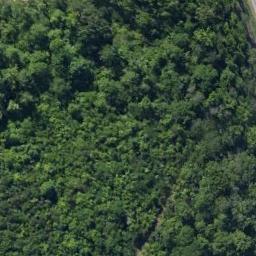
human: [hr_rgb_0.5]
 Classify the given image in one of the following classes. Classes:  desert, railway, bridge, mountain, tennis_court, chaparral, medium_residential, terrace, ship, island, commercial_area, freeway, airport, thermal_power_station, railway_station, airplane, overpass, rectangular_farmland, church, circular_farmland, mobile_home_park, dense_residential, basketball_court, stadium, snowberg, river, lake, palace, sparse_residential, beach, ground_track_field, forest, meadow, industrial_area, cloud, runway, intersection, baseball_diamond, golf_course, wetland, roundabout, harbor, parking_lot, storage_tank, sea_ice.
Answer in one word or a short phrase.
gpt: forest